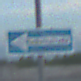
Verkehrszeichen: EinbahnstrasseLinksweisend
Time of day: SunriseSunset
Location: Outdoor (Beach)
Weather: PartlyCloudy
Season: NotSpecified
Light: Natural